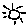
Label: sun